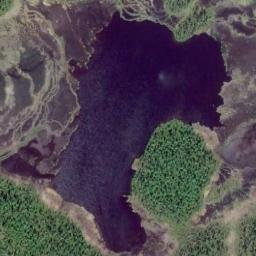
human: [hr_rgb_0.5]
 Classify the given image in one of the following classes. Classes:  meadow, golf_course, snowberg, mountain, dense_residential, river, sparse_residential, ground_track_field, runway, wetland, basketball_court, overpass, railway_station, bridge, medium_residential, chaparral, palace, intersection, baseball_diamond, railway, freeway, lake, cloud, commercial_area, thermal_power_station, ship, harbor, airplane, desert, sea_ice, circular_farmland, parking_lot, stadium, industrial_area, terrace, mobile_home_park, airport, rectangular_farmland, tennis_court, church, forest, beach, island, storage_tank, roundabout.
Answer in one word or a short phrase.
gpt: lake